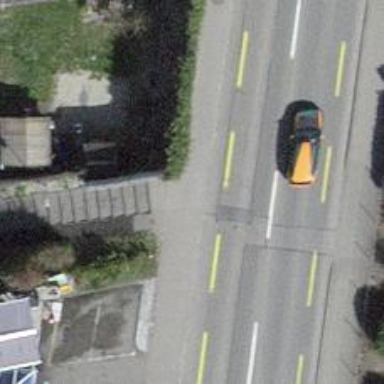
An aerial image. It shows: Set of steps on the road.